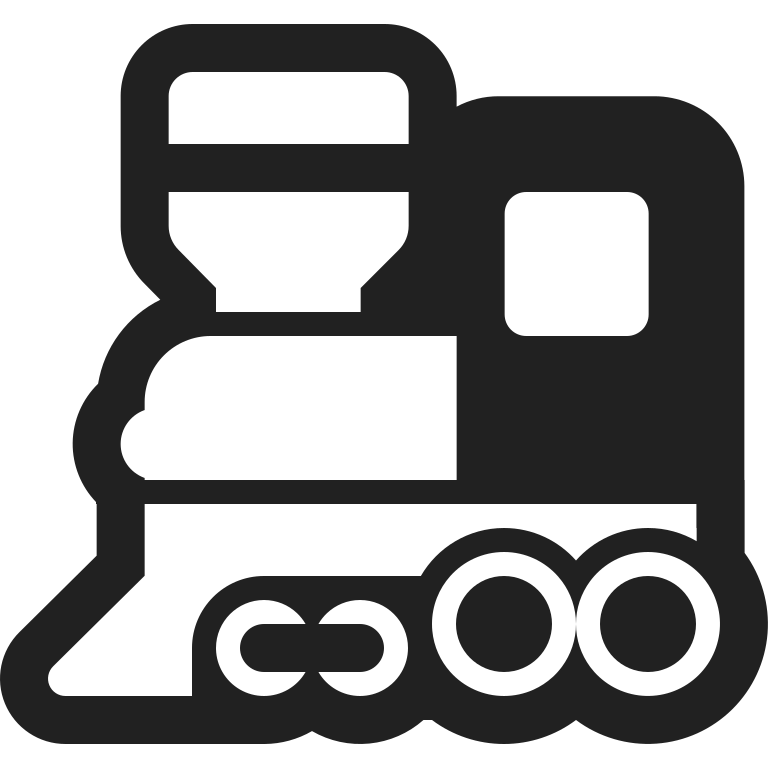
locomotive high contrast